Aerial crown-view tile of a tropical tree (Barro Colorado Island, Panama), acquired 20240918:
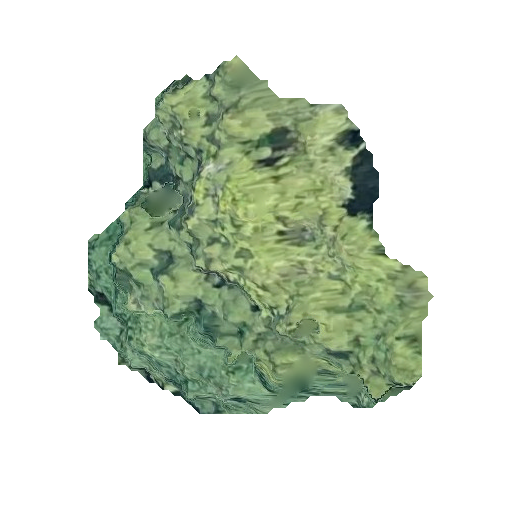
Species: Hura crepitans
GBIF accepted scientific name: Hura crepitans
Crown area: 132.155 m²